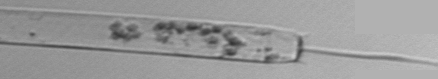
Label: Ditylum_brightwellii